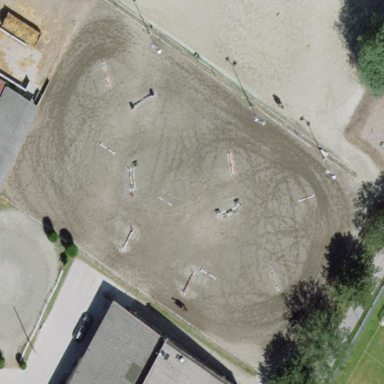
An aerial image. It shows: Equestrian pitch for leisure land use.